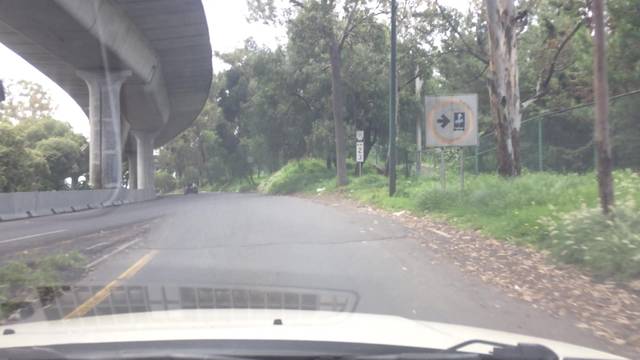
Region: Mexico
Coordinates: 19.245, -99.15